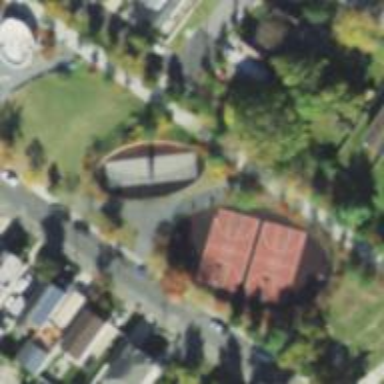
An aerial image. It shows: Basketball court on pitch.